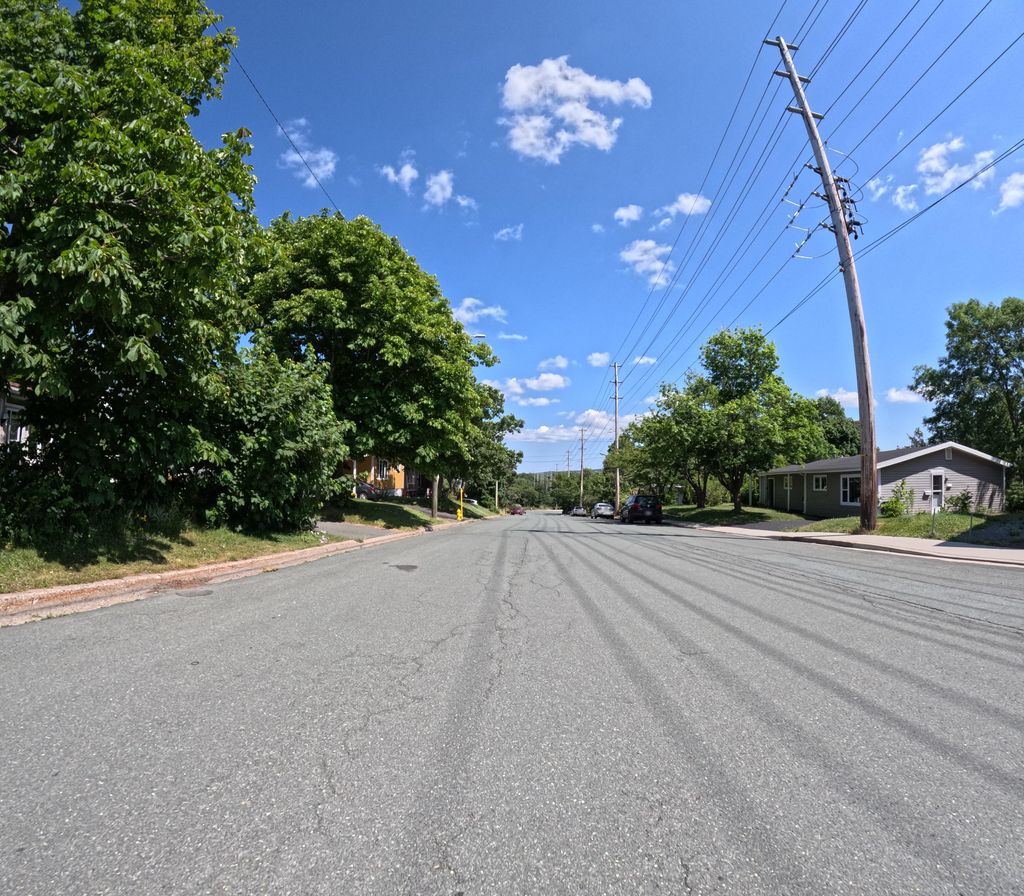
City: st_johns